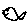
Label: fish